Field crop: maize
Growth stage: 1
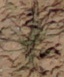
Species: lolium